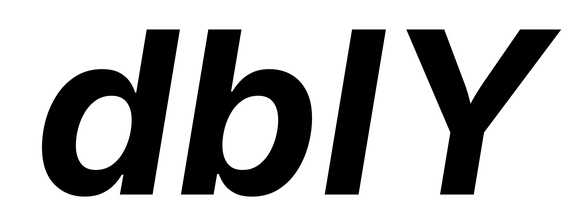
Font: Inter-Italic_Bold_Italic